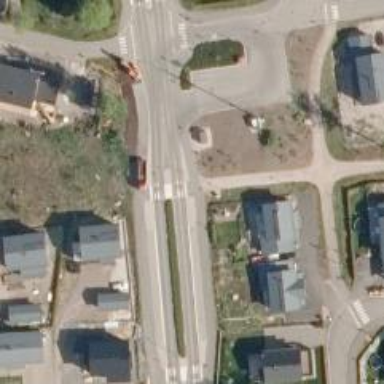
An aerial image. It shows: Crossing on the cycleway.